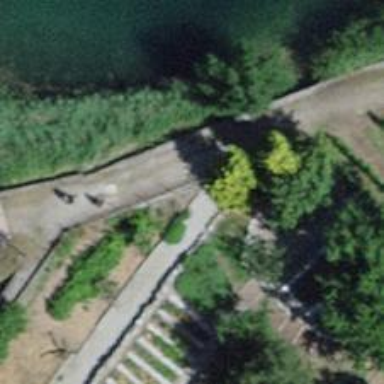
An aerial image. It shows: Footway on bridge.